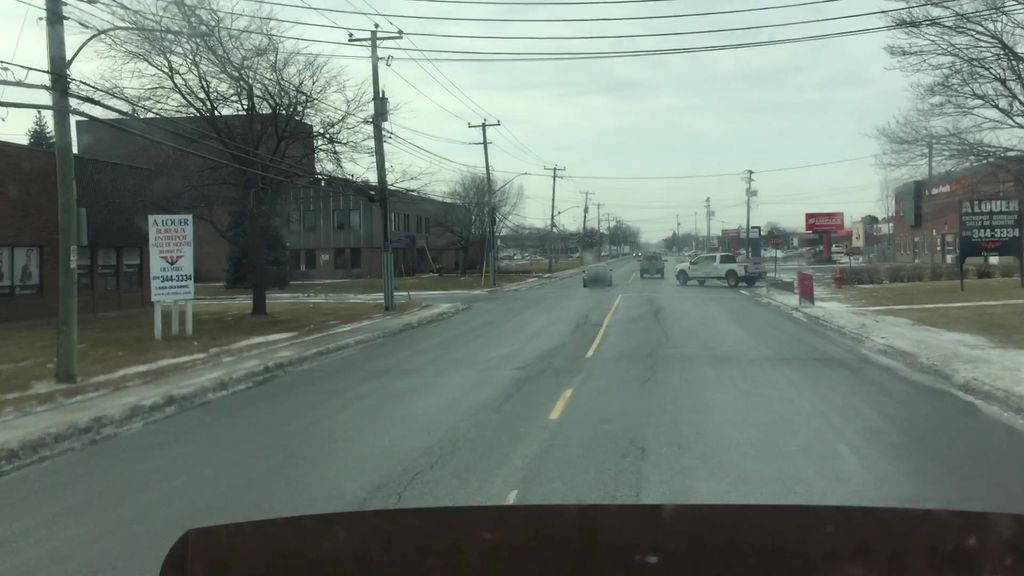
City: montreal